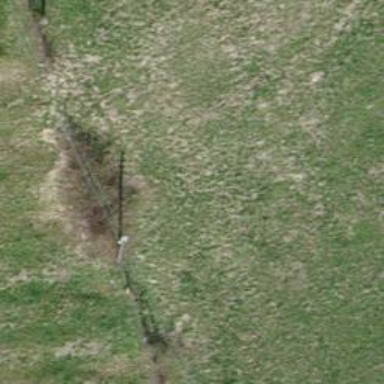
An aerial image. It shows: Minor power line.